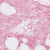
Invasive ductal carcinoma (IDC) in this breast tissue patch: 0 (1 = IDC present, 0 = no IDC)